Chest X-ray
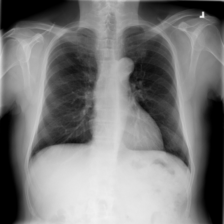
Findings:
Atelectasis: negative
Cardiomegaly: negative
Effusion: negative
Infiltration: negative
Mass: negative
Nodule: negative
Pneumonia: negative
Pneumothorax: negative
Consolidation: negative
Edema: negative
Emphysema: negative
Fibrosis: negative
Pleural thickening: negative
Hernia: negative